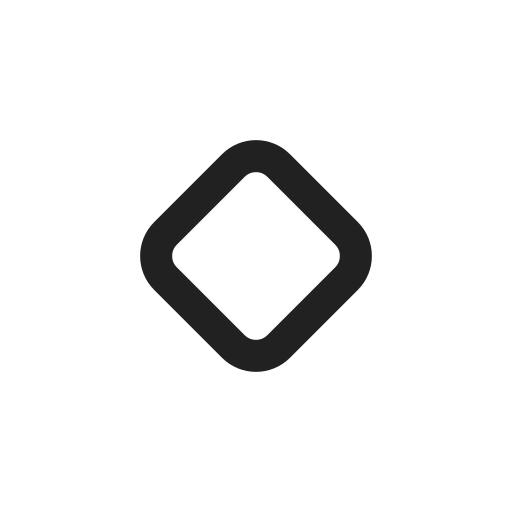
small orange diamond high contrast